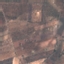
Land use / land cover class: PermanentCrop